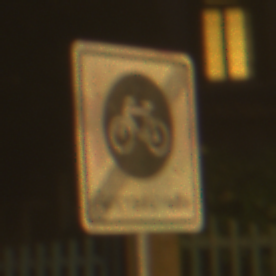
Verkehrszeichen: EndeFahrradstrasse
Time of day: Night
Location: Outdoor (Urban)
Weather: Clear
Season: NotSpecified
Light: Artificial